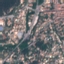
Land use / land cover class: Residential